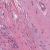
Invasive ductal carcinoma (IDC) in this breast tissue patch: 1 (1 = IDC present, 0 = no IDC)